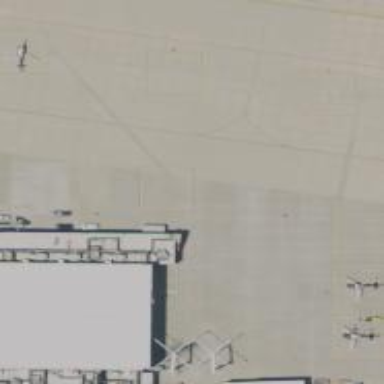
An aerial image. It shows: Image of helipad at airport.